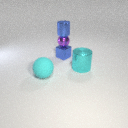
large cyan rubber sphere in front of small blue metal cube